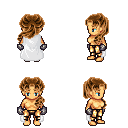
a pixel art fantasy rpg character, female body template, human, tanned skin, white cape, gold greaves, brown princess hairstyle, metal gloves, four views (front, back, left, right), 2x2 character sprite sheet, small pixel art, hard edges, no anti-aliasing